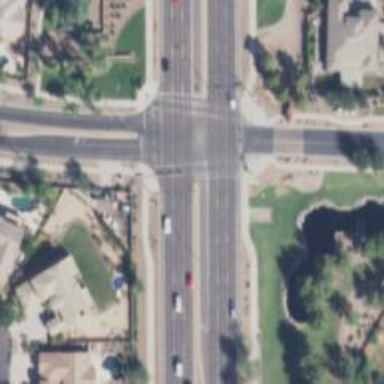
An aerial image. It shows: Crossing on the road.